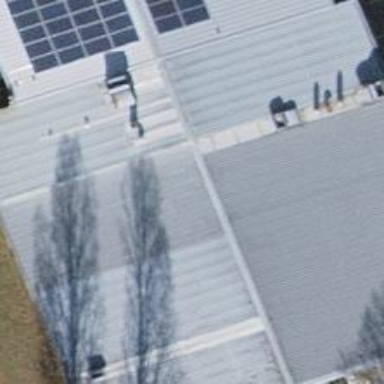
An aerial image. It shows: Industrial building with tile roof.